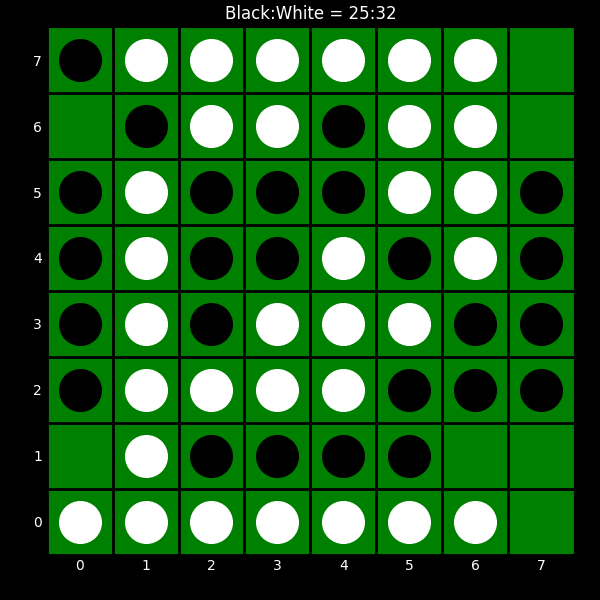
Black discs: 25
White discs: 32